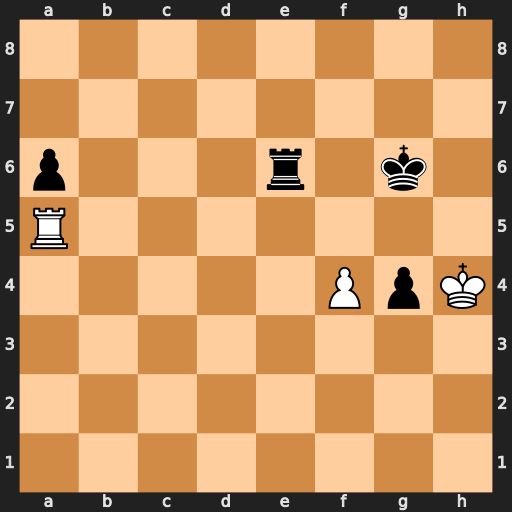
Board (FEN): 8/8/p3r1k1/R7/5PpK/8/8/8
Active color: w
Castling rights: -
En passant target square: -
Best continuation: f5+ Kf6 fxe6